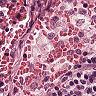
Metastatic tissue present: no